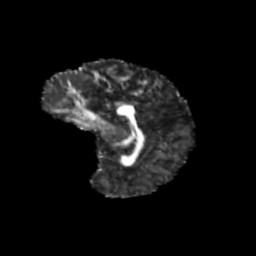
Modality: FA
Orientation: sagittal
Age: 12
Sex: female
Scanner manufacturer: siemens
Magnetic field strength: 3 T
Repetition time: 3.8 s
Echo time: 0.07 s